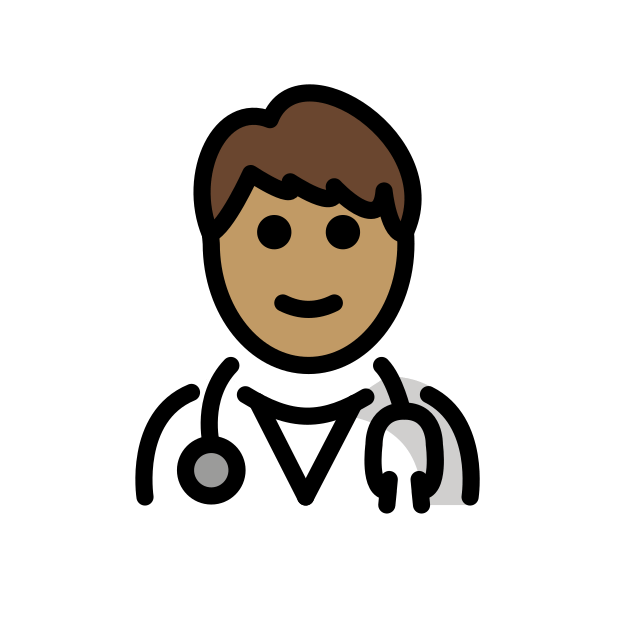
man health worker: medium skin tone